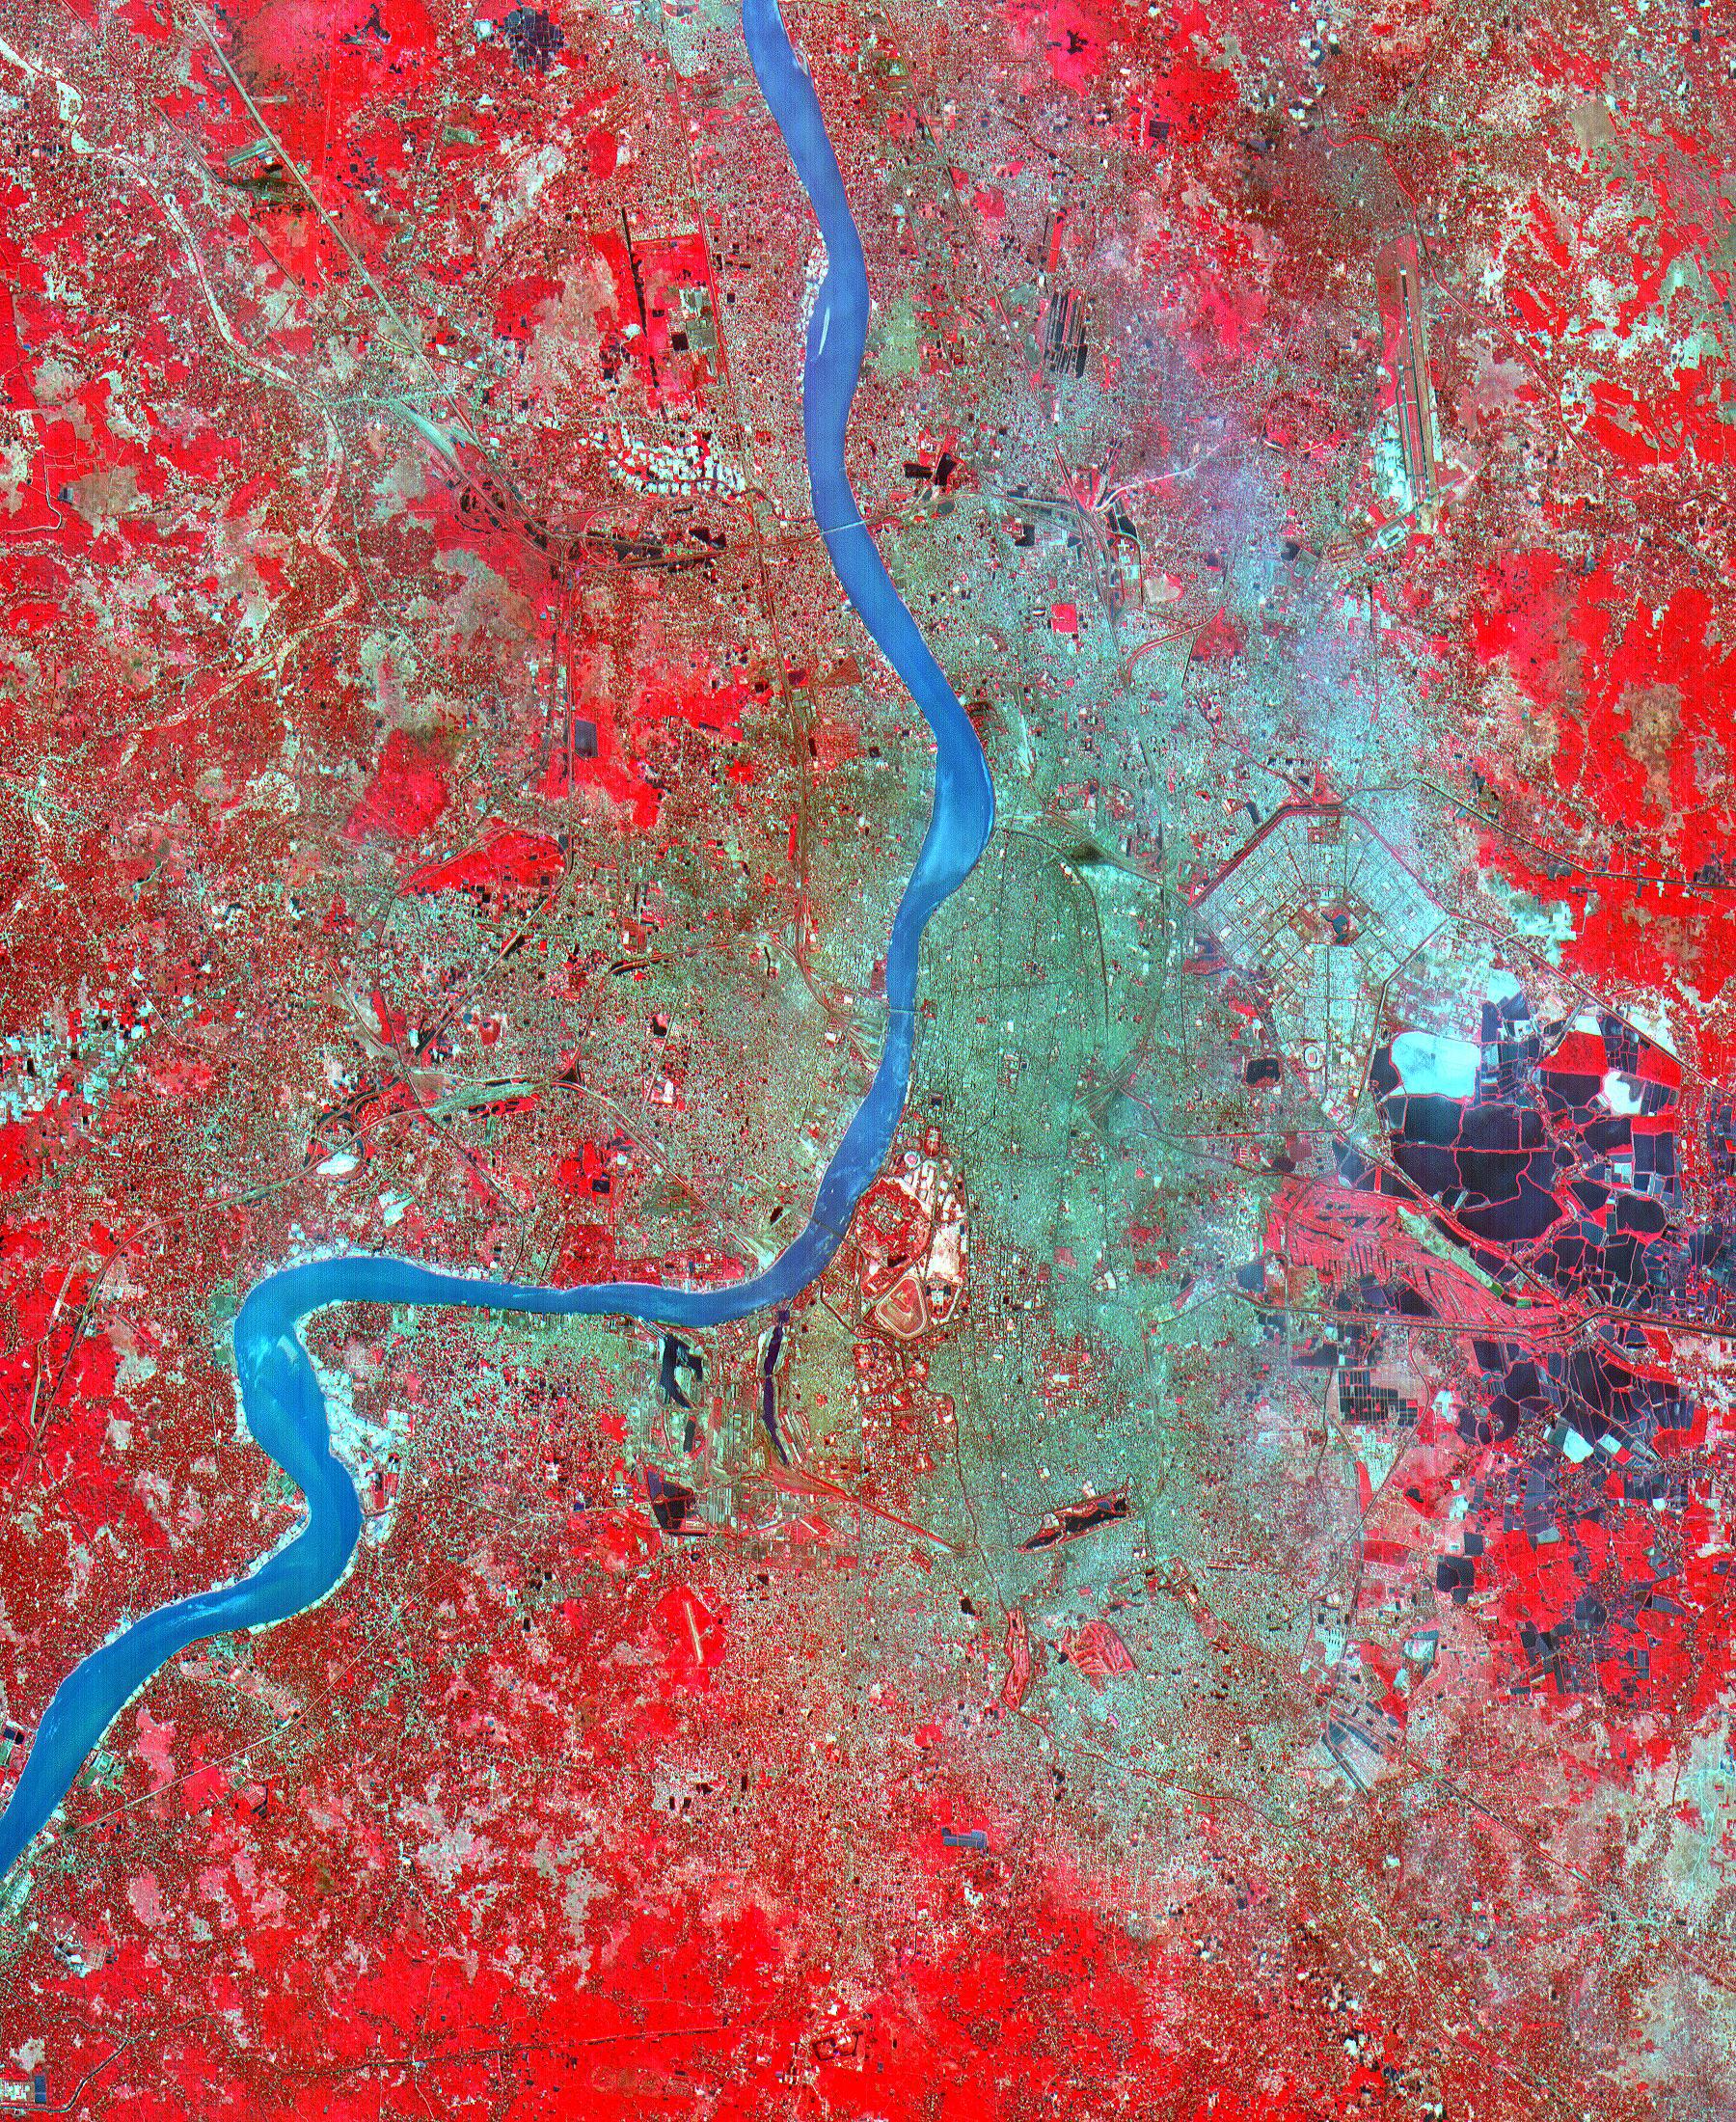
Calcutta Earth, Terra